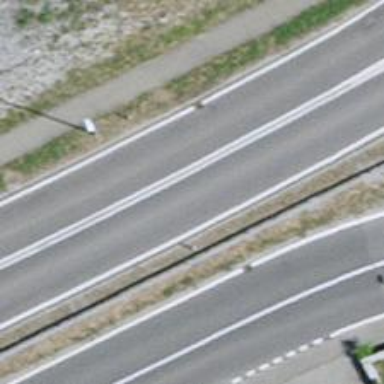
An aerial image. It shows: Asphalt primary motorway.